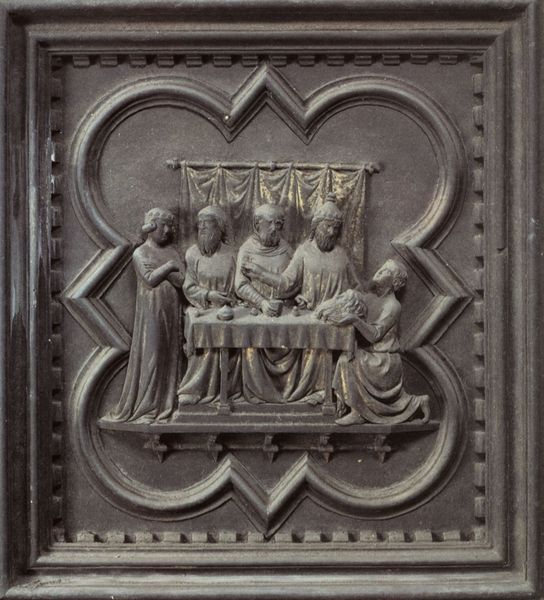
Titel: Südportal
Künstler: Andrea Pisano
Standort: Florenz, Baptisterium (EU - I - Toskana)
Schlagwörter: menschen, köpfe, männer, tisch, tür, muster, ornament, bart, diener, rahmen, stein, fünf, tischtuch, vorhang, haare, relief, rand, tafel, wein, bronze, platte, podest, becher, vier, gefäß, mahl, mahlzeit, jesus, toga, abendmahl, stange, jünger, quadrat, kniefall, relieff, kassette, vierpass, speise, donatello, esssen, mahlzeit#, börte